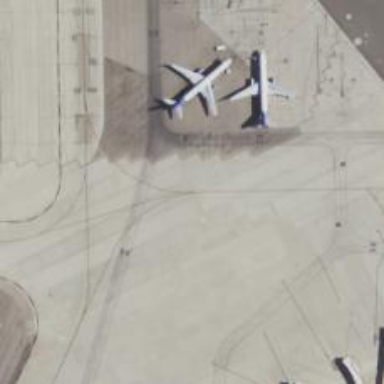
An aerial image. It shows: Image of taxiway at airport.